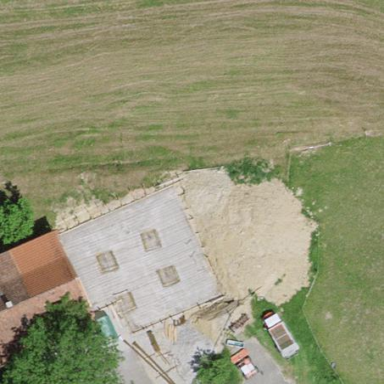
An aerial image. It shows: Farm auxiliary building.